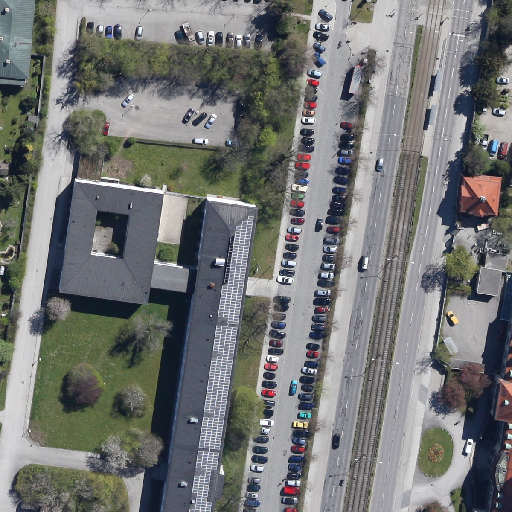
Referring expression: light-duty vehicle in the parking area